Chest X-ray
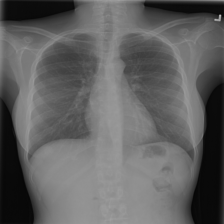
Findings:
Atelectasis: negative
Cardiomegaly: negative
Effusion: negative
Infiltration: negative
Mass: negative
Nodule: negative
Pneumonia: negative
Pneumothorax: negative
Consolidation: negative
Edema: negative
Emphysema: negative
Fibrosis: negative
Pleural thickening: negative
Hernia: negative